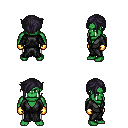
a pixel art fantasy rpg character, male body template, orc, green skin, gray robe, white pants, raven pixie cut hairstyle, gold gloves, four views (front, back, left, right), 2x2 character sprite sheet, small pixel art, hard edges, no anti-aliasing